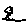
Label: tree